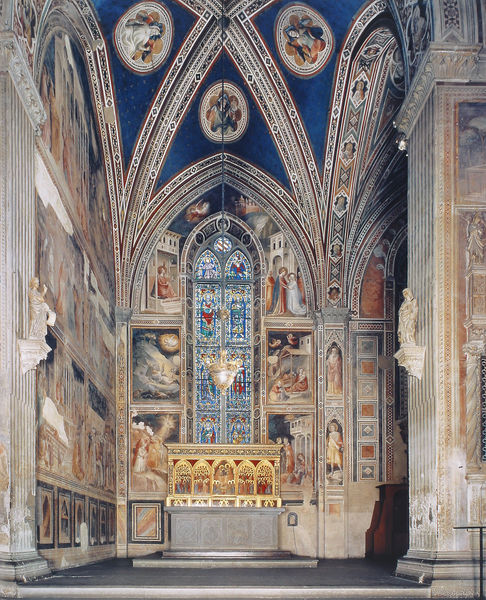
Titel: Baroncellikapelle: Marienleben
Künstler: Taddeo Gaddi
Standort: Florenz, S. Croce, Baroncellikapelle (EU - I - Toskana)
Schlagwörter: blau, menschen, fenster, lampe, marmor, säule, säulen, rot, expressionismus, malerei, muster, architektur, innenraum, kirche, boden, gold, decke, skulptur, statue, schiff, bilder, italien, figuren, kuppel, ornamente, wandgemälde, leuchter, lüster, innenansicht, hoch, foto, bögen, gewölbe, medaillon, groß, altar, kathedrale, kreuzrippen, skulpturen, statuen, buntglas, glasmalerei, gotisch, kanzel, spitzbogen, grab, apsis, fresken, kapelle, deckengemälde, fresko, christentum, azur, deckenmalerei, kirchenfenster, seitenkapelle, katholisch, giotto, buntglasfenster, deckengewölbe, vignetten, bildfelder, katholik, kirche innenansict, cerasi, erzählng, chrsitenheit